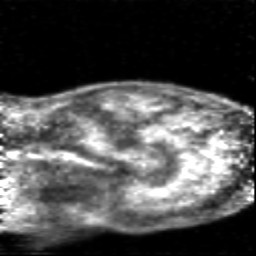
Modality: PET
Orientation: sagittal
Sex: female
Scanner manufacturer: siemens